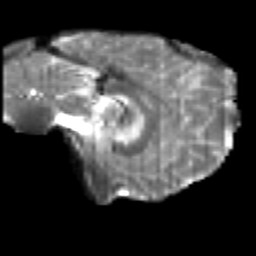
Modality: T2w
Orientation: sagittal
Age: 27
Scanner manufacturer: siemens
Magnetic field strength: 3 T
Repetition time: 2.2 s
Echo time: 0.084 s